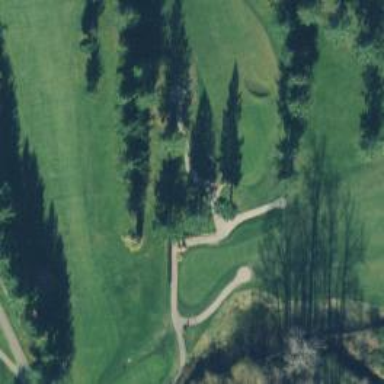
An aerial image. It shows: Path used for both walking and golf.